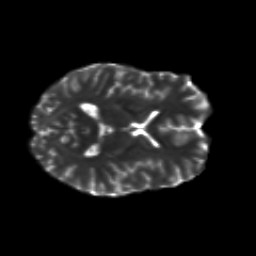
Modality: T2w
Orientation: axial
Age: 24
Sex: female
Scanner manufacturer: siemens
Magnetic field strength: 3 T
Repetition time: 8.8 s
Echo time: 0.085 s